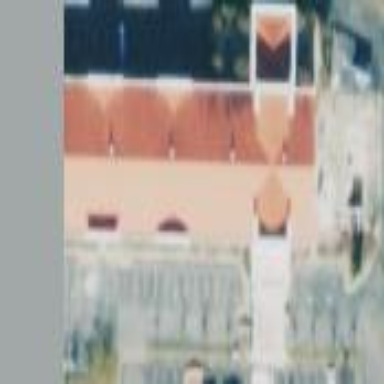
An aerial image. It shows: Hotel building.